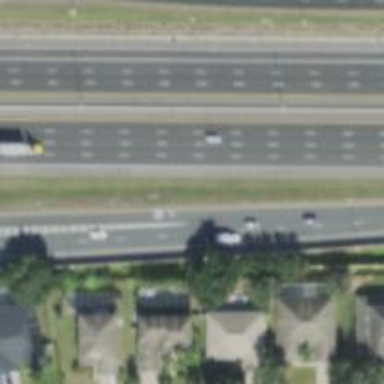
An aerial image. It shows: Diamond junction on motorway link.